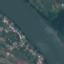
Label: River